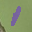
Label: 1